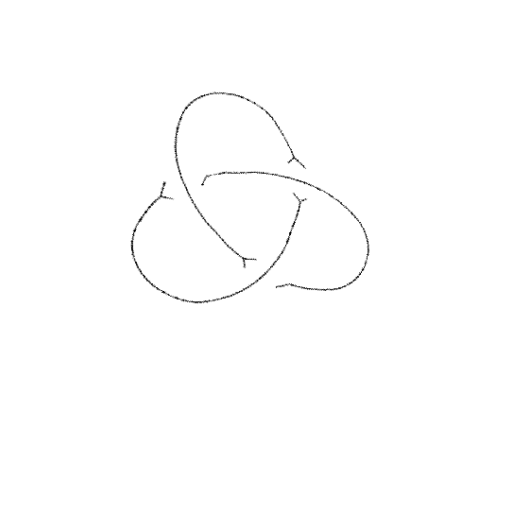
Crossing number: 3